Field crop: maize
Growth stage: 1
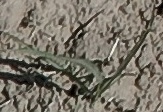
Species: sorghum